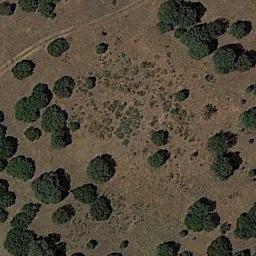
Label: chaparral